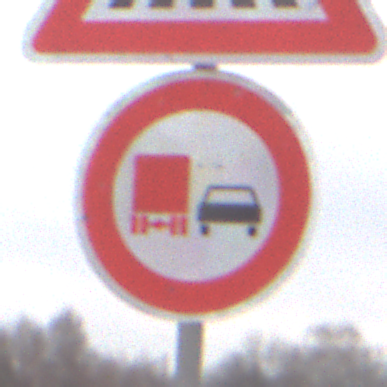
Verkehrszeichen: UeberholverbotKraftfahrzeuge
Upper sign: FussgaengerueberwegLinks
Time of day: Midday
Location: Outdoor (RoadRail)
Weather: Overcast
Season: NotSpecified
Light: Natural